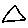
Label: triangle